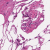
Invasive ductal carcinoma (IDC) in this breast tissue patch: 0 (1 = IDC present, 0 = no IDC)